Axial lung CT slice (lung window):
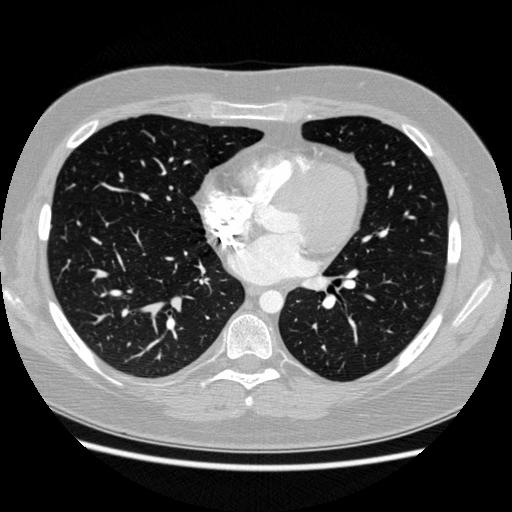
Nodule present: no